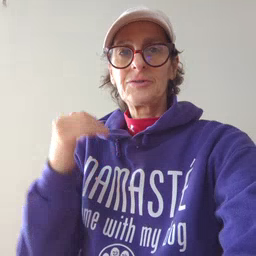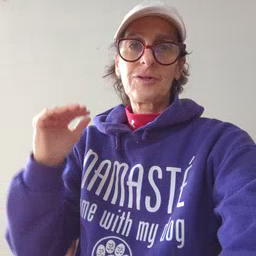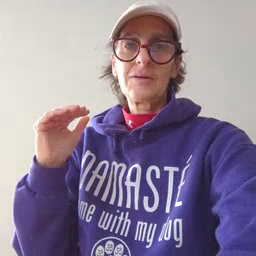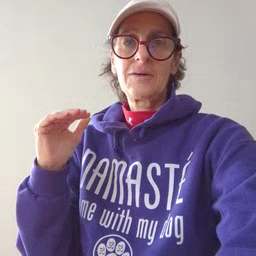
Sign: child